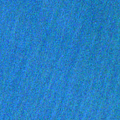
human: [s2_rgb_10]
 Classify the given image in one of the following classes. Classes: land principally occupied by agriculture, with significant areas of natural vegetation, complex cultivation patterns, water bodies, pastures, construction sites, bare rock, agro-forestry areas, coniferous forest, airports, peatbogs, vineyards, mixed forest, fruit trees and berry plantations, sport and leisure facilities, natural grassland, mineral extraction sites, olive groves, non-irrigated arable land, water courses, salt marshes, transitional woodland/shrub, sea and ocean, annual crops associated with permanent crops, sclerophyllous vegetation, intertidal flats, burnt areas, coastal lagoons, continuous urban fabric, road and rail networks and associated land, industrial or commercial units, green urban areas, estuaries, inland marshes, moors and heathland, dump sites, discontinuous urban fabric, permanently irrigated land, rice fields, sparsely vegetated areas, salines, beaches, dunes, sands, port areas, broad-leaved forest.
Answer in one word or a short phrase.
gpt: sea and ocean